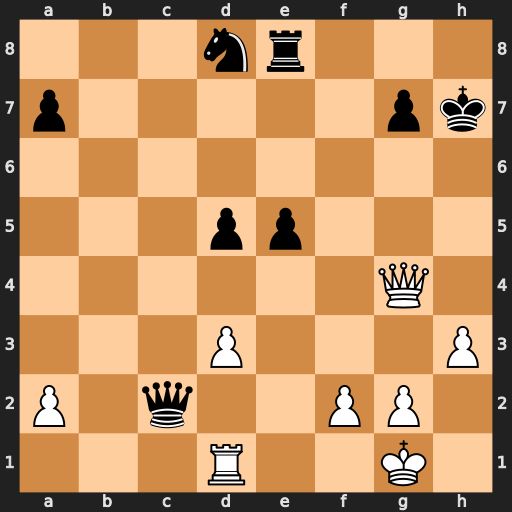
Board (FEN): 3nr3/p5pk/8/3pp3/6Q1/3P3P/P1q2PP1/3R2K1
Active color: w
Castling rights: -
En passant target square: -
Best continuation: Qh5+ Kg8 Qxe8+